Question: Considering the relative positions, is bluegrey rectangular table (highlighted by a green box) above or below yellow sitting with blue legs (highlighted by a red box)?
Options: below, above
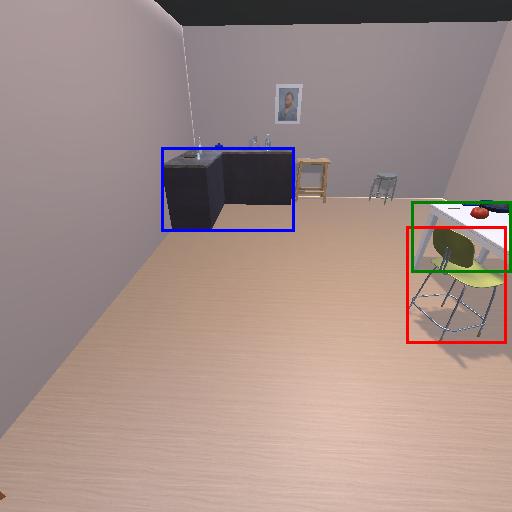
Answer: below